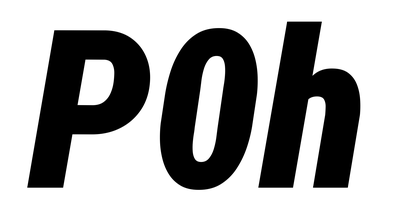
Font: Roboto-Italic_Condensed_Black_Italic